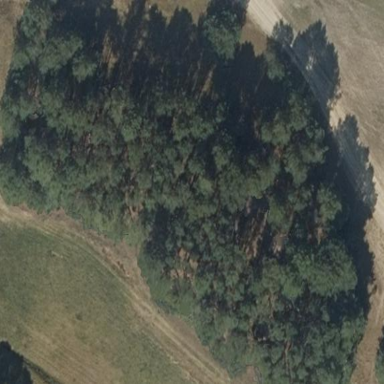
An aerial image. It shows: Evergreen needle-leaved forest.